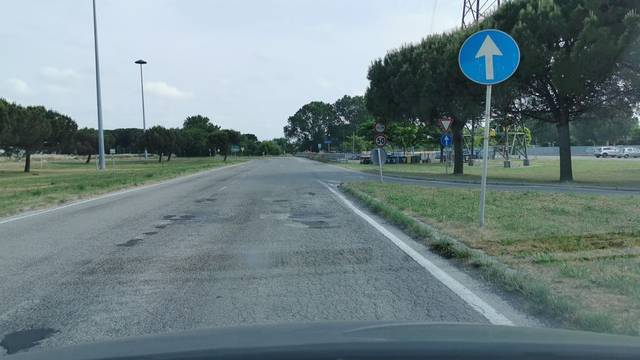
Region: Italy
Coordinates: 44.448, 12.209